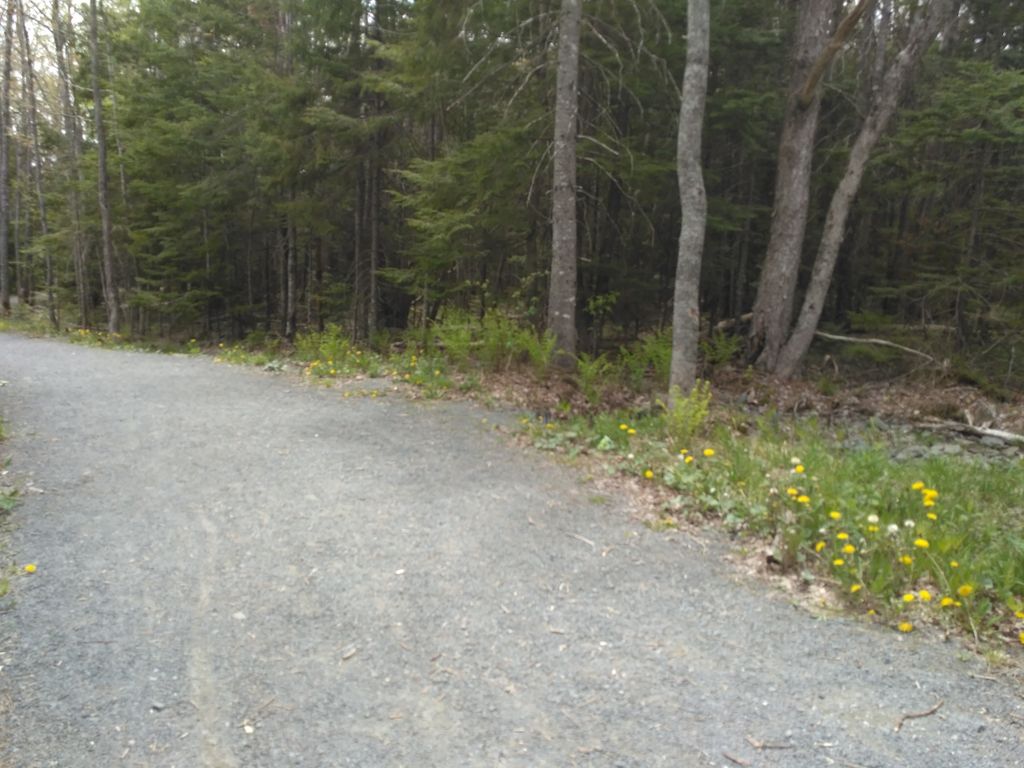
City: halifax